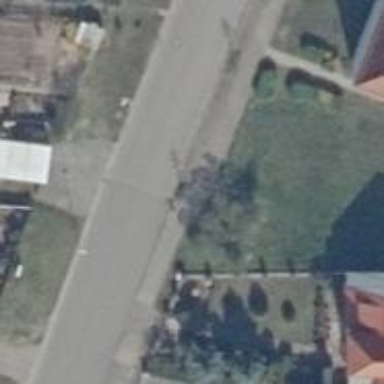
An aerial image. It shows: Residential road with asphalt surface. Sidewalk is present on the left side.